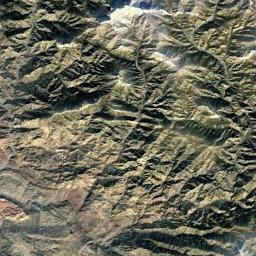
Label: mountain